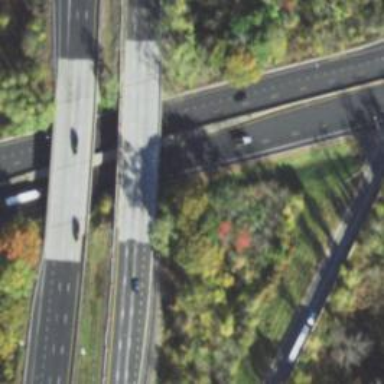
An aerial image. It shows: Motorway bridge.